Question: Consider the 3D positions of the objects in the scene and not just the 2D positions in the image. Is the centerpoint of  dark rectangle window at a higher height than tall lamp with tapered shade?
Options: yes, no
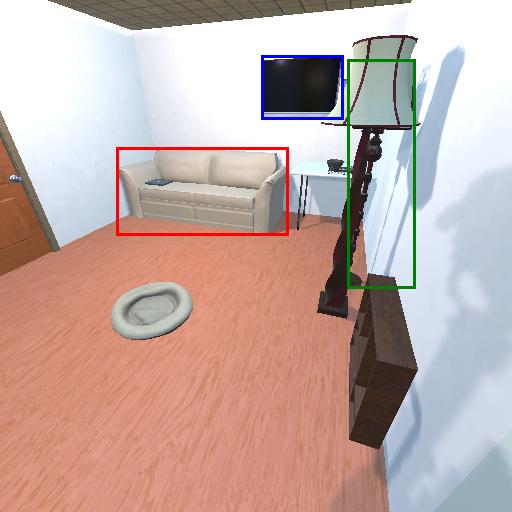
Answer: yes